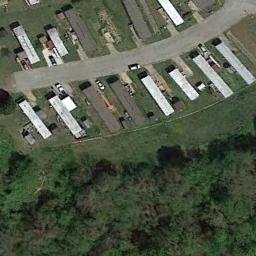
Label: mobile_home_park